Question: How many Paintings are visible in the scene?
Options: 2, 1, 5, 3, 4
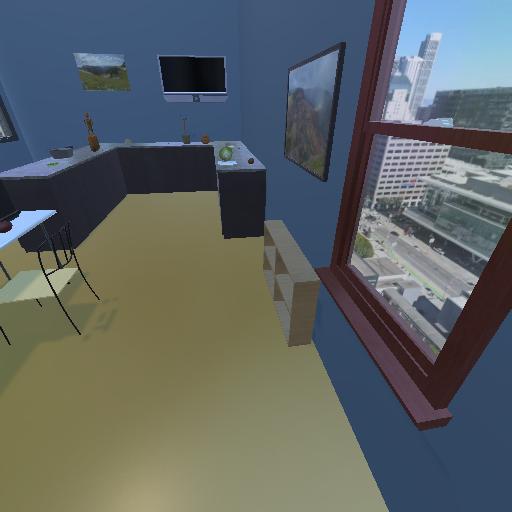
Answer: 2